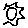
Label: sun